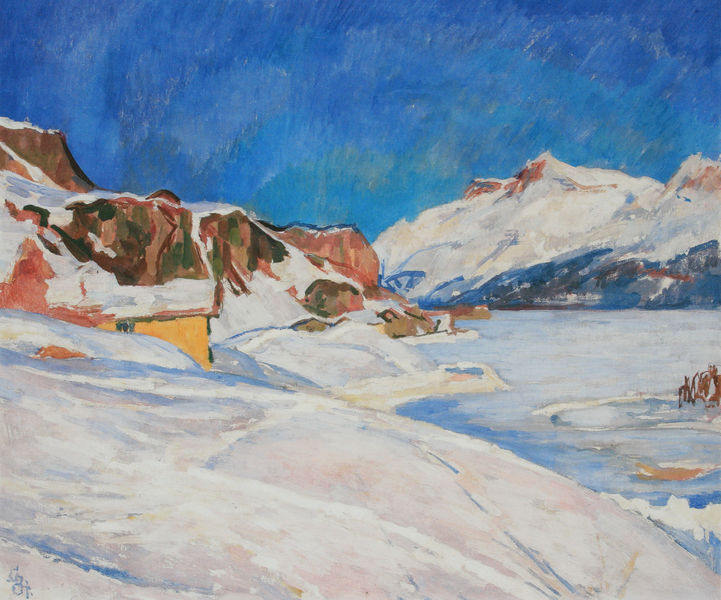
Titel: Winterlandschaft bei Capolago
Künstler: Giovanni Giacometti
Institution: Privatbesitz
Schlagwörter: berg, blau, felsen, gemälde, himmel, schatten, wasser, weiß, gelb, grün, landschaft, see, ufer, braun, grau, licht, dach, eis, haus, rot, schnee, weg, expressionismus, malerei, stein, öl, horizont, hügel, kalt, natur, hütte, sonne, rosa, klar, berge, fels, gebirge, gletscher, tag, winter, wolkenlos, alpen, bedeckt, kälte, blanc, suisse, lac, leuchtend, paysage, peinture, berghütte, bergsee, genirge, eau, bleu, montagne, gefroren, zugefroren, verschneit, huile, hodler, neige, tableau, schattten, schneedecke, giacometti, rivière, eingeschneit, cabane, blau#, 1900, gebirge#, gel, berghütte7, galce, bergse, zugefrorern